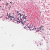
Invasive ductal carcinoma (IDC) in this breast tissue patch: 0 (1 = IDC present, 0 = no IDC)